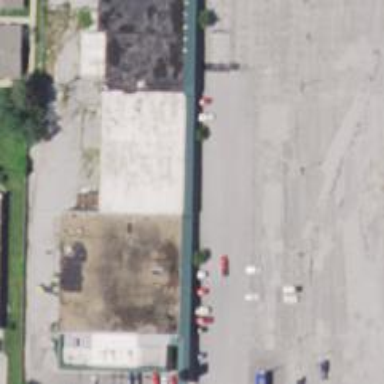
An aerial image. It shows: Retail building.